Question: I have this code
'''
Dim sb As New StringBuilder
For Each c As String In TextBox2.Text
sb.AppendFormat("<img src='{0}.jpg'/>", c)
sb.AppendLine(Line)
Next
Textbox3.Text = sb.ToString()
'''
Suppose i get image inside my textbox3 but it didn't execute. It just come out the url of the image. how I'm going to get it. I had used literal.text but my image doesn't execute line by line i want my image execute like image below

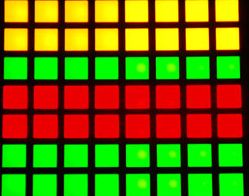
Answer: Try to use a WebBrowser control to display your images:
'''
Dim sb As New System.Text.StringBuilder
For Each c As String In Me.TextBox1.Text
sb.AppendFormat("<img src='{0}.jpg'/>", c)
Next
Me.WebBrowser1.DocumentText = sb.ToString
'''
This is a simple code to start your project.
To obtain the same result in your image I think you also had to:
- -